Question: Trying to slide toggle two separate elements on 1 click event. Got it somewhat working however the one element is not animated and I'm having issues making the animation smooth
'''
.wrapper {
width: 300px; margin: 10px auto; height: 300px;
background-color: #e5e5e5;
border: 1px solid #d8d8d8;
position: relative;
}
.menu {
list-style: none; margin: 0; padding: 0; width: 62%; background-color: blue;
position: absolute; right: 0; top: 0; height: 100%; display: none; z-index: 300;
}
a {
display: block; width: 50px; height: 60px; background-color: orange;
position: absolute; right: 5%; z-index: 500;
}
.moveButton { right: auto; left: 38%; }
'''
'''
<div class="wrapper">
<a href="#">Menu</a>
<ul class="menu">
<li>Item</li>
<li>Item</li>
<li>Item</li>
<li>Item</li>
<li>Item</li>
</ul>
</div>
'''
> $('a').click(function() {
var effect = 'slide';
var options = { direction: 'right' }
var duration = 200;'''
$('.menu').stop().toggle(effect, options, duration);
$(this).toggleClass('moveButton'); });
'''
<URL>
Ive tried animating the toggleClass but it comes in from the left instead of the right
Menu button should be inside menu on expansion

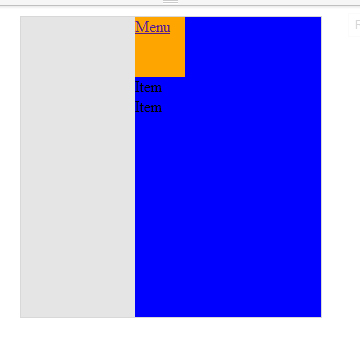
Answer: I am guessing you want <URL>.
'''
$('a').click(function () {
var effect = 'slide';
var options = {
direction: 'right'
}
var duration = 200;
if ($('.menu').is(":hidden")) {
$(this).animate({
right: "62%"
}, duration);
} else {
$(this).animate({
right: "5%"
}, duration);
}
$('.menu').stop().toggle(effect, options, duration);
});
'''
If you really want the button to sit on top of your menu, you can do it like <URL>.
'''
$('a').click(function () {
var effect = 'slide';
var options = {
direction: 'right'
}
var duration = 200;
if ($('.menu').is(":hidden")) {
var w = $(this).parent().width()*0.62 - $(this).width();
$(this).animate({
right: w
}, duration);
} else {
$(this).animate({
right: "5%"
}, duration);
}
$('.menu').stop().toggle(effect, options, duration);
});
'''